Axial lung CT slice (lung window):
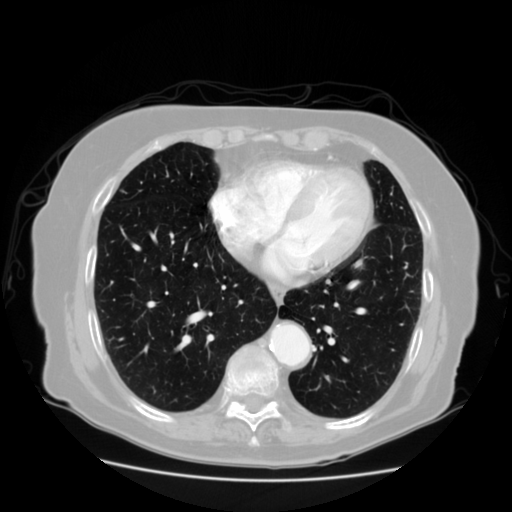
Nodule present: no